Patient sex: F
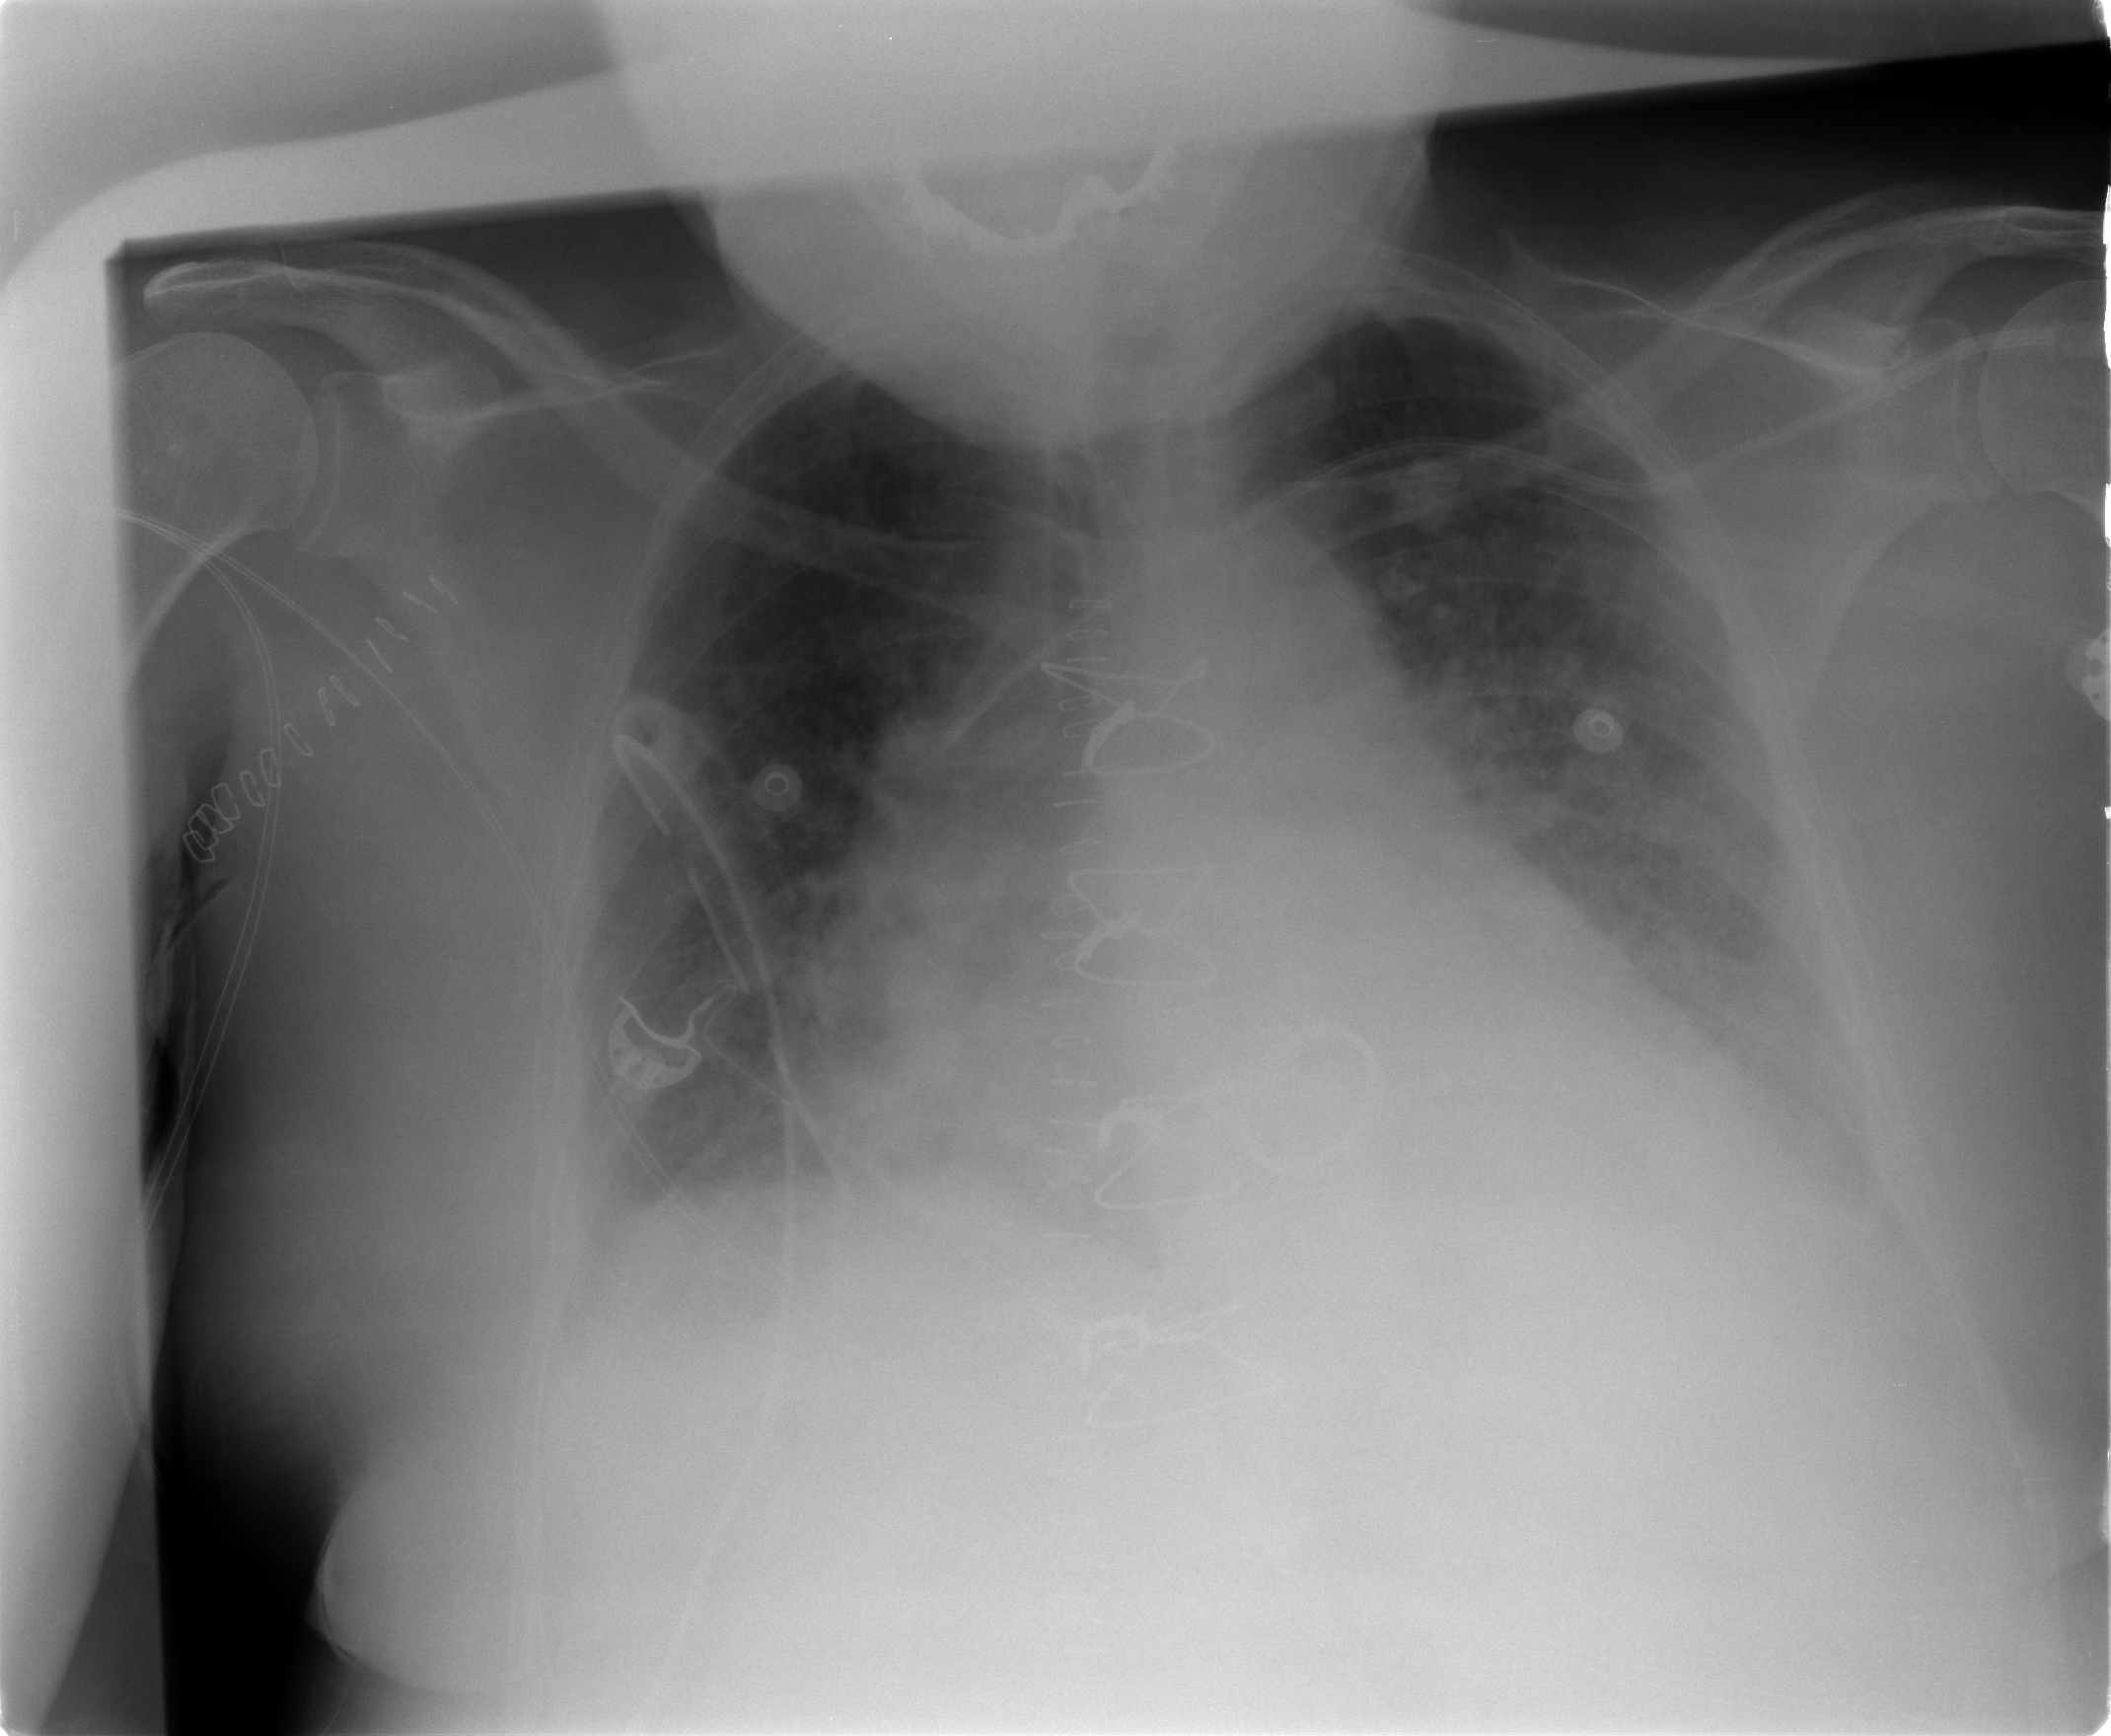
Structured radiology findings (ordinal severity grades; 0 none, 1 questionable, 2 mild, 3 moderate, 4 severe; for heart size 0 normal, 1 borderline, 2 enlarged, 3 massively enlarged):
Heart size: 2
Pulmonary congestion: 2
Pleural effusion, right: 1
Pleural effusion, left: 2
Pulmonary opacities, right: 2
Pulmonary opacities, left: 3
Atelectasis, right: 2
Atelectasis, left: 2